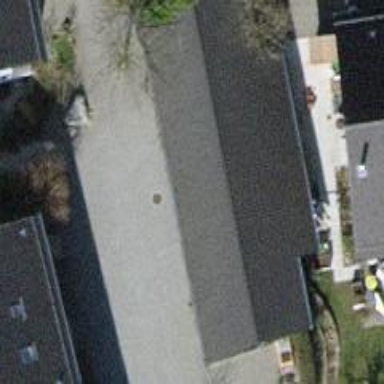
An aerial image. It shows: View of roof of building.